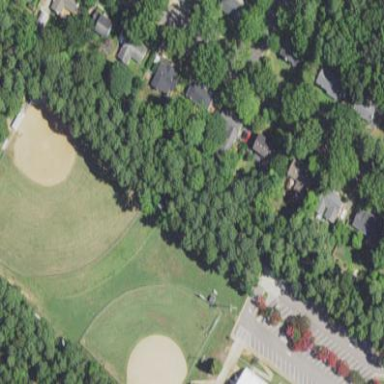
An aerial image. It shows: Baseball pitch for leisure land activities.